Question: I faced a stange problem. Tasks sequence is right, syntax too, but it's not working and trowns an error:
'''
const gulp = require("gulp");
const runSequence = require('run-sequence');
gulp.task("Markup-Build", function(callback) {
return runSequence("Markup-Clean", [
["Markup-Build-Styles", "Markup-Collect-Styles"],
["Markup-Build-Views", "Markup-Collect-Views"]
], callback);
});
'''

I need some help. What I doing wrong?
(Dependent tasks are working, I checked names too, no misprints)
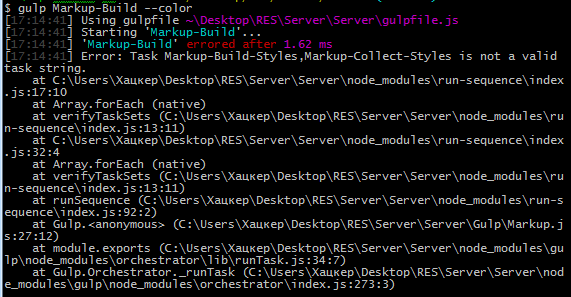
Answer: you cant have nested array change it to
'''
return runSequence("Markup-Clean",
["Markup-Build-Styles", "Markup-Collect-Styles"],
["Markup-Build-Views", "Markup-Collect-Views"]
, callback);
'''